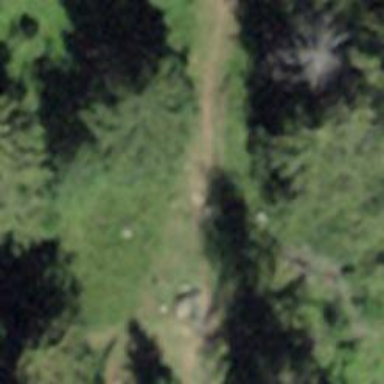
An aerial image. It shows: Path.